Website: home-depot
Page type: address-validator
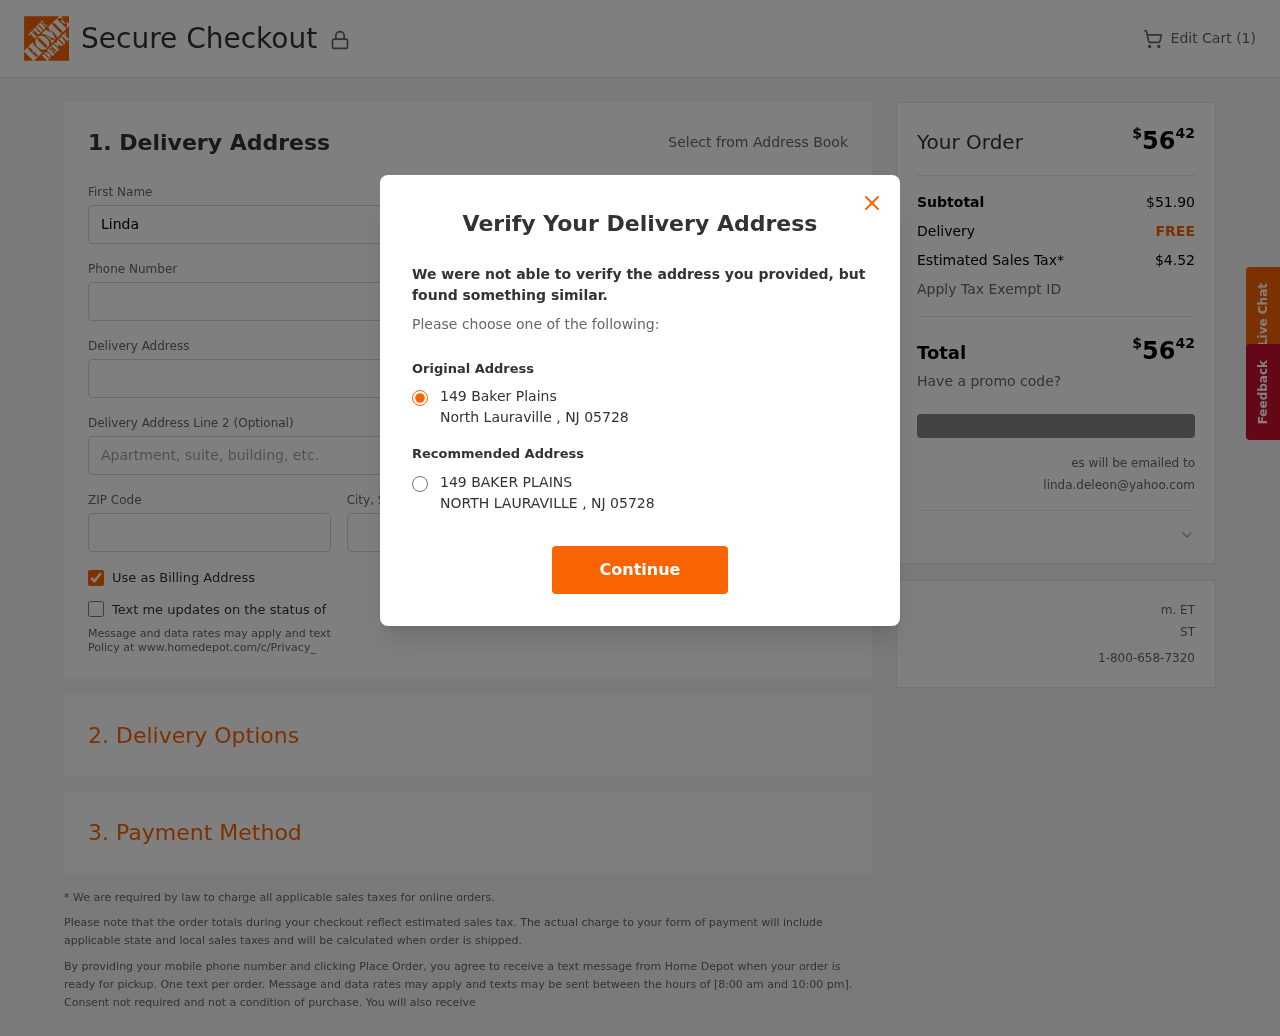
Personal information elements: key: PII_CITY
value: North Lauraville
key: PII_EMAIL
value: linda.deleon@yahoo.com
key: PII_POSTCODE
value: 05728
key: PII_STATE_ABBR
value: NJ
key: PII_STREET
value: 149 Baker Plains
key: PII_FIRSTNAME
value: Linda
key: PII_LASTNAME
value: Deleon
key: PII_PHONE
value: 5553408353
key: PII_STREET2
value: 6322 Harris Avenue Suite 606
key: PII_CITY_STATE
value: North Lauraville, NJ
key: PII_STREET_ALT
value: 149 BAKER PLAINS
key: PII_CITY_ALT
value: NORTH LAURAVILLE
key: PII_POSTCODE_FULL
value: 05728
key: PII_POSTCODE_NUMERIC
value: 5728
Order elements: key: ORDER_NUM_ITEMS
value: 1
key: ORDER_TOTAL
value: $5642
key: ORDER_SUBTOTAL
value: $51.90
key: ORDER_SHIPPING_COST
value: FREE
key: ORDER_TAX
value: $4.52